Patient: sex M, age 69
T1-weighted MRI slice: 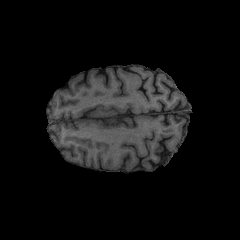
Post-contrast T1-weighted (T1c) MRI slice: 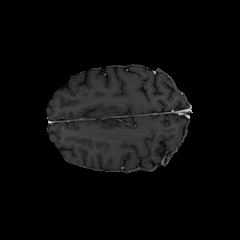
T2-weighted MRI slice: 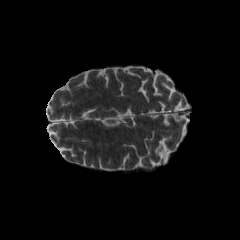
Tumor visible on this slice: no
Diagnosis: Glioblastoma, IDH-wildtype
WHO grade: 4